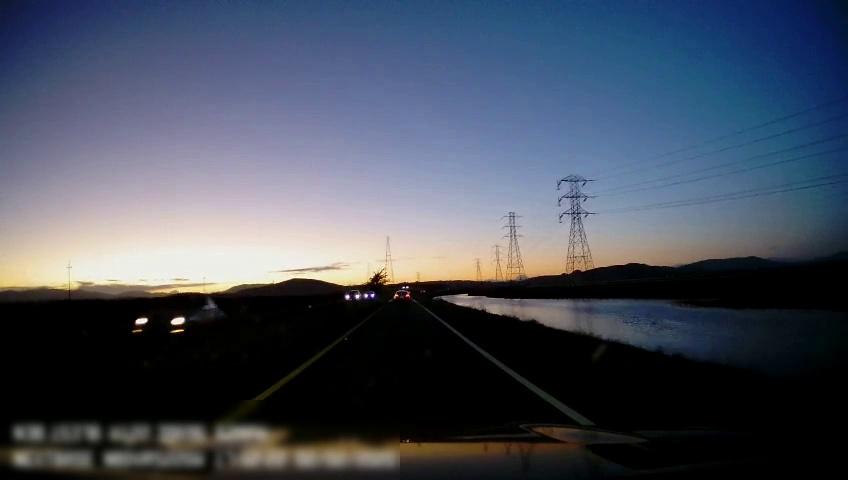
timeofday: Dusk/Dawn/Twilight
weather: Sunny
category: Drivable Space
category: Vehicles | Car
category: Vehicles | Car
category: Vehicles | Car
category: Vehicles | Car
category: Lanes | Current Lane
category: Lanes | Current Lane